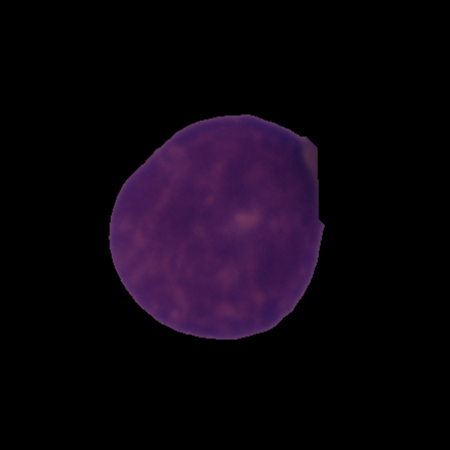
Label: cancer